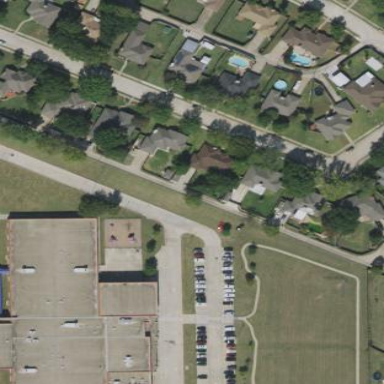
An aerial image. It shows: School building.